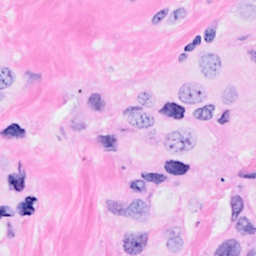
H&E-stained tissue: Breast